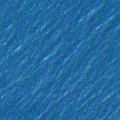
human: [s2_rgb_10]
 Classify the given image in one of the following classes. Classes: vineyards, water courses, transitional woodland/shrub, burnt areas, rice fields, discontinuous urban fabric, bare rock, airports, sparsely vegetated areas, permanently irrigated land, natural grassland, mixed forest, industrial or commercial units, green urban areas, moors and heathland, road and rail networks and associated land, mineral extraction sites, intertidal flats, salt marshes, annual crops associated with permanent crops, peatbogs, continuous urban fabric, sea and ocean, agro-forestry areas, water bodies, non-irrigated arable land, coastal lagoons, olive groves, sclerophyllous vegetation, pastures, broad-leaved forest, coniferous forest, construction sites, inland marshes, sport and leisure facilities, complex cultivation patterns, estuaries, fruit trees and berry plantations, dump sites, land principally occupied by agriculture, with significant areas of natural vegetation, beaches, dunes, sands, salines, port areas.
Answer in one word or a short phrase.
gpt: sea and ocean